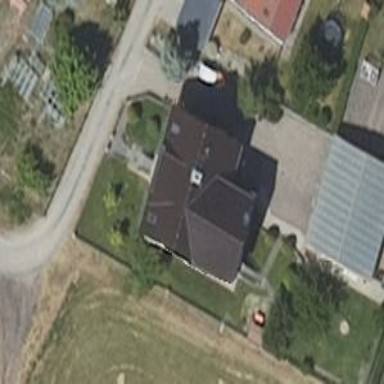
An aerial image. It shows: Simple and straightforward house.